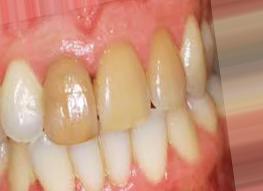
Condition: Tooth Discoloration